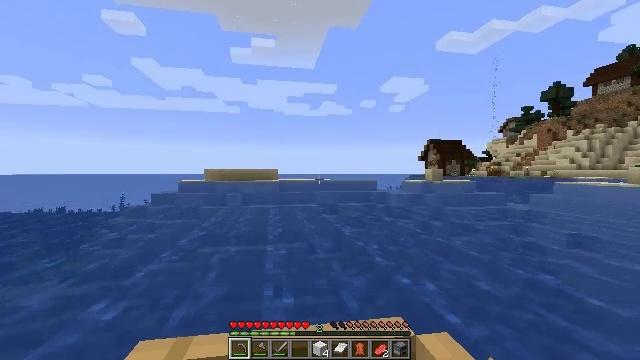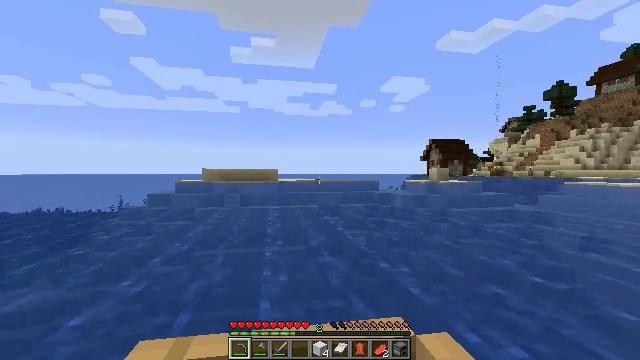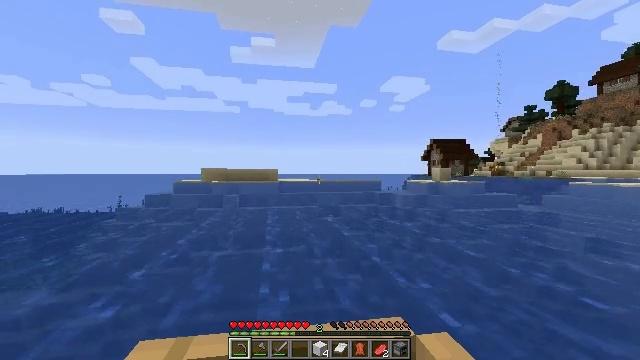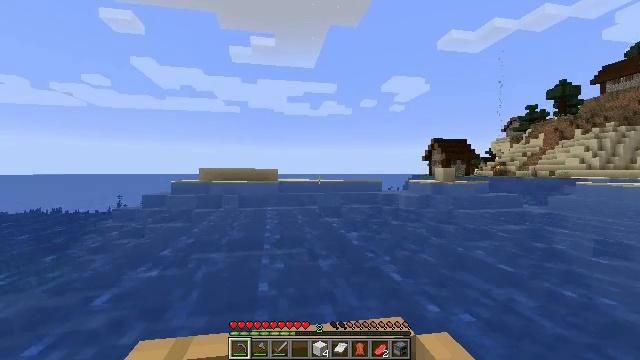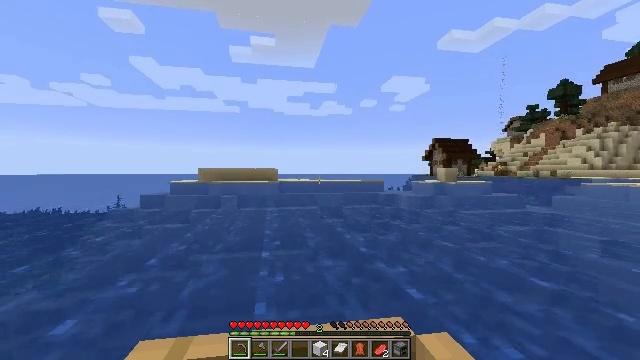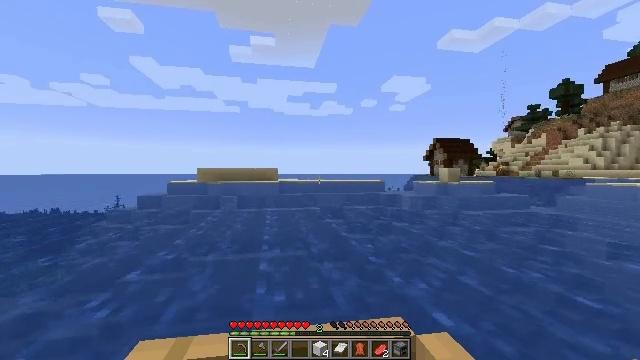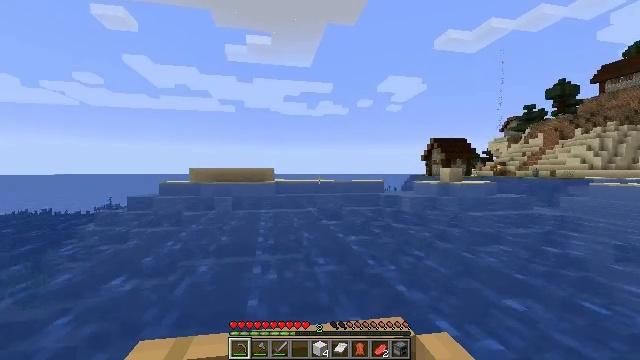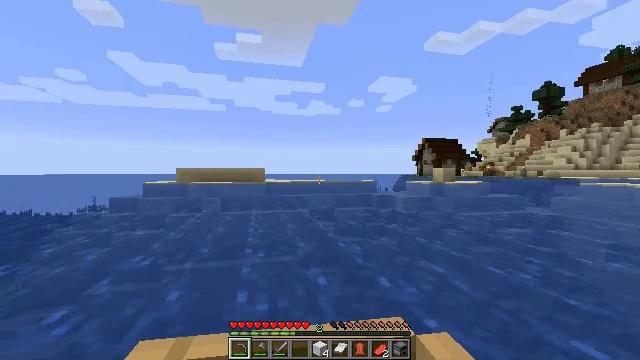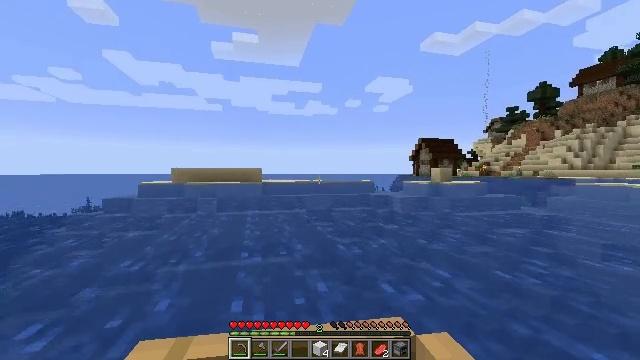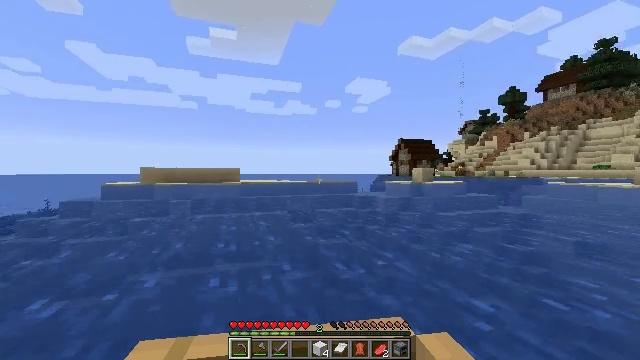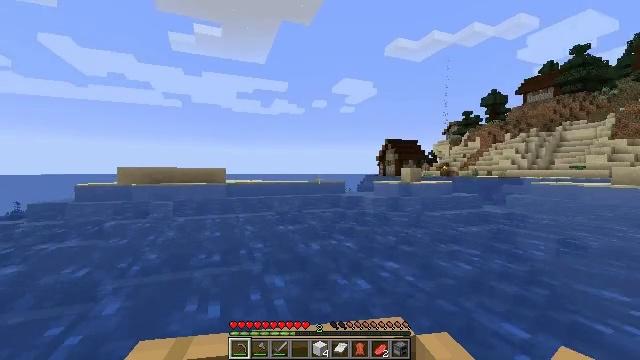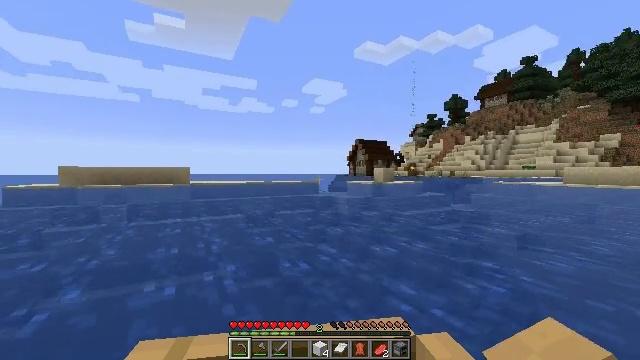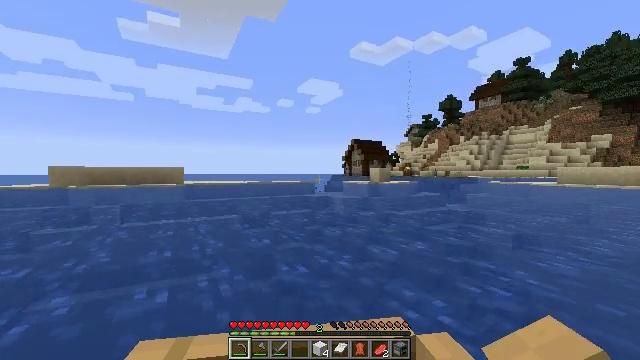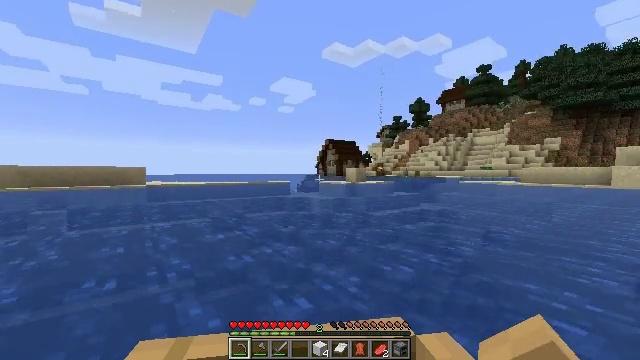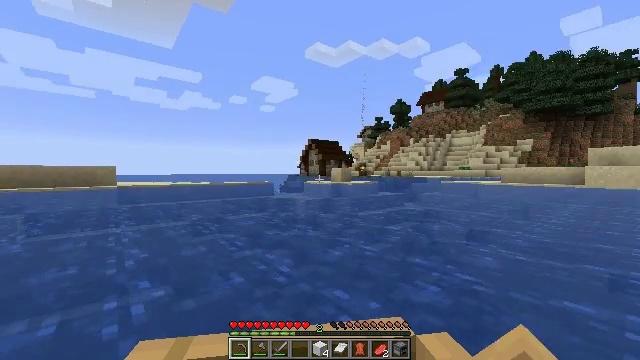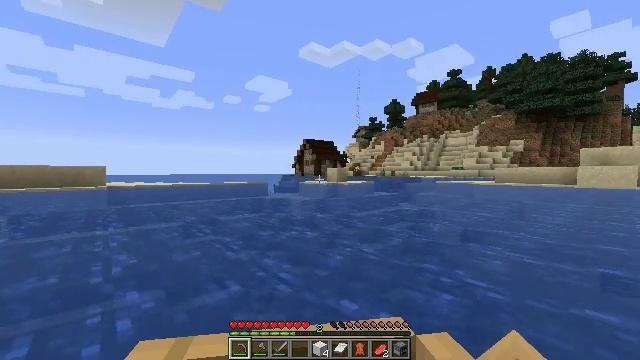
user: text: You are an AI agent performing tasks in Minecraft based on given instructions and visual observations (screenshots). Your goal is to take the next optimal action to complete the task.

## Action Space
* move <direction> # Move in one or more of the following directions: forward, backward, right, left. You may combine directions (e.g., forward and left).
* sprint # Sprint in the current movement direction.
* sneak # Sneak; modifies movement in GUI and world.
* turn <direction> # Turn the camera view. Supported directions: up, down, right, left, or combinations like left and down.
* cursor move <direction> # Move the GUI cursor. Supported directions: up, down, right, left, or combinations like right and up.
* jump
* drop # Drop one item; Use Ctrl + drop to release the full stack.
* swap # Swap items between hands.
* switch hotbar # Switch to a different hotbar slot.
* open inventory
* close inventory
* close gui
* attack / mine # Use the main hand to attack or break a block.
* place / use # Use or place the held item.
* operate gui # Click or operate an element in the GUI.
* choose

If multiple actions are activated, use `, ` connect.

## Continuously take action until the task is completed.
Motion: motion action
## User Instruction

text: Collect the blue bed by attacking it.
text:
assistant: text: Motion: move forward
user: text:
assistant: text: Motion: move forward
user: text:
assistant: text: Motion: move forward
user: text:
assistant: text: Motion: move forward
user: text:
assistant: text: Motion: move forward and move right
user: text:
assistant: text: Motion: move forward and move right
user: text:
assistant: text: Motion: move forward and move right
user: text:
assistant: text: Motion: move forward and move right
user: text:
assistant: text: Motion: move forward and move right
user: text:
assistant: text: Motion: move forward and move right
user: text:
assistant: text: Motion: move forward
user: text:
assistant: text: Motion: move forward
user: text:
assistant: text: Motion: move forward
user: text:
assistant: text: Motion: move forward
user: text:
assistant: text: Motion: move forward
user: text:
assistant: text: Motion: move forward
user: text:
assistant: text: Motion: move forward
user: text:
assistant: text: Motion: move forward
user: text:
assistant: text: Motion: move forward
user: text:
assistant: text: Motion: move forward
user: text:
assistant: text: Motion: move forward and move right
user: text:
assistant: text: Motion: move forward and move right
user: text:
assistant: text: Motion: move forward and move right
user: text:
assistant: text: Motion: move forward and move right
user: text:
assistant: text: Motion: move forward and move right
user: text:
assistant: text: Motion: move forward
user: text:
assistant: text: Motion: move forward
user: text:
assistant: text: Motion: move forward
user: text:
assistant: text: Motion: move forward
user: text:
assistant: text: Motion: move forward